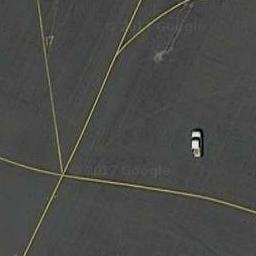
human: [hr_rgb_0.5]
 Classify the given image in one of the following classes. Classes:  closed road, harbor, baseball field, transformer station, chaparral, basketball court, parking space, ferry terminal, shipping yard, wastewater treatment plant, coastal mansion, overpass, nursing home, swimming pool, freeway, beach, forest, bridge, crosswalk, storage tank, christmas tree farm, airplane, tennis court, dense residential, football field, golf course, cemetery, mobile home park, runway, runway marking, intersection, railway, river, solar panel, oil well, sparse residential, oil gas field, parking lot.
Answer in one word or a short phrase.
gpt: runway marking